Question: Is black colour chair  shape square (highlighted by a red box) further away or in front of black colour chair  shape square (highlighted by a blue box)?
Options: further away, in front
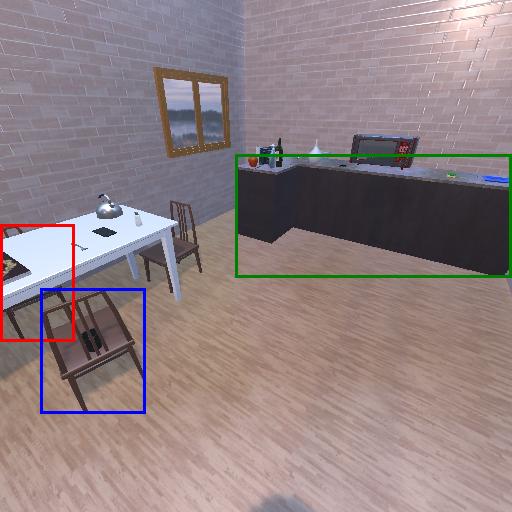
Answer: further away